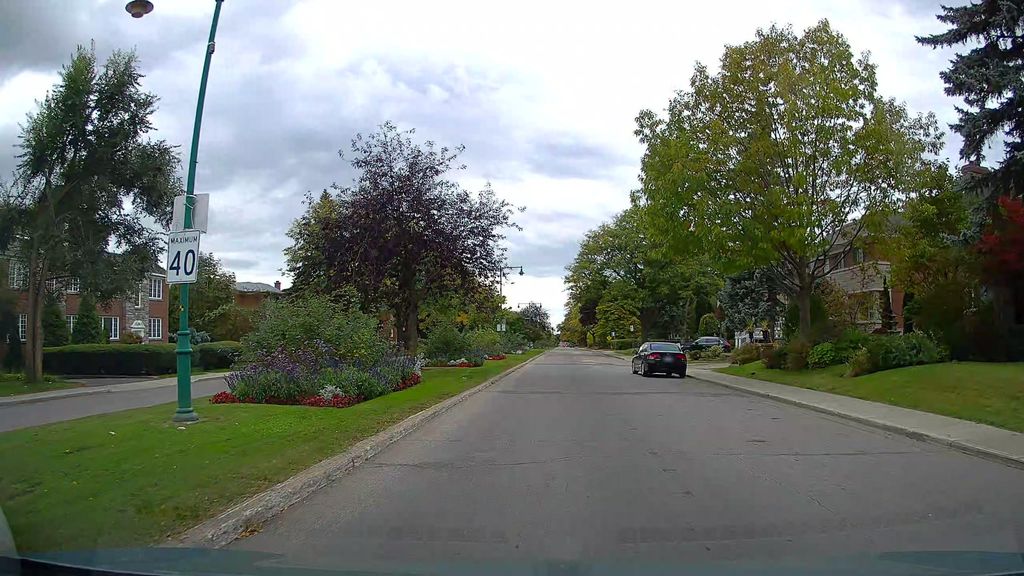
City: montreal